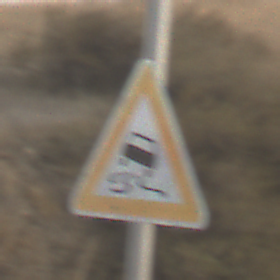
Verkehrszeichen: SchleuderOderRutschgefahr
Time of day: SunriseSunset
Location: Outdoor (RoadRail)
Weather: PartlyCloudy
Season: NotSpecified
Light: Natural